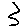
Label: zigzag